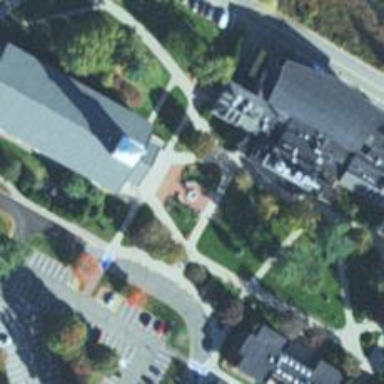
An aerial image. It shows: This is bell tower.